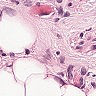
Metastatic tissue present: yes